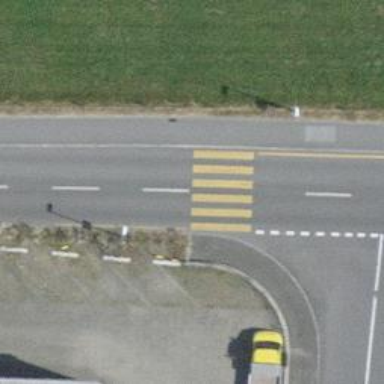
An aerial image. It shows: Kerb serving as barrier.